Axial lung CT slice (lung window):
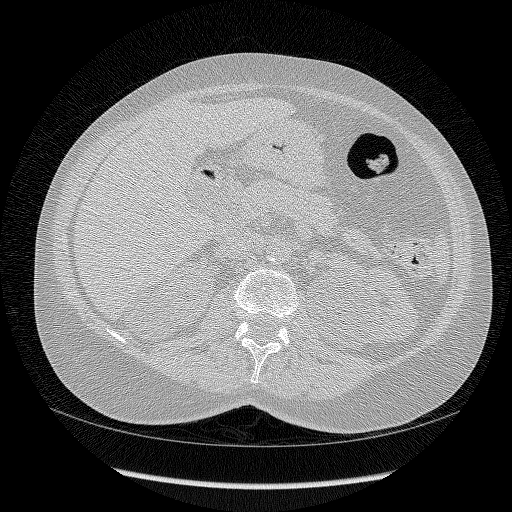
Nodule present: no